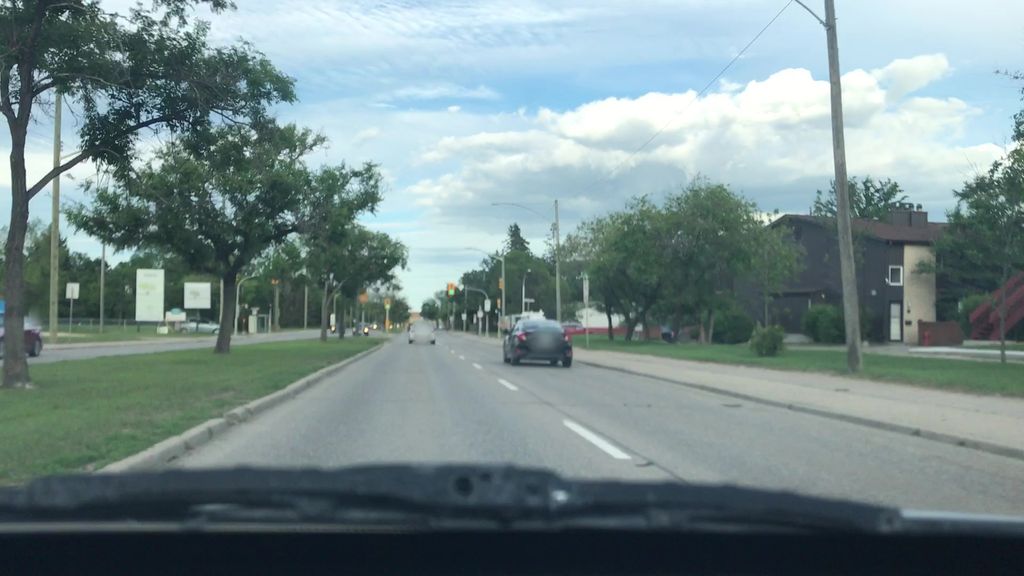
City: winnipeg